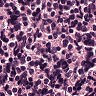
Metastatic tissue present: no